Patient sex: F
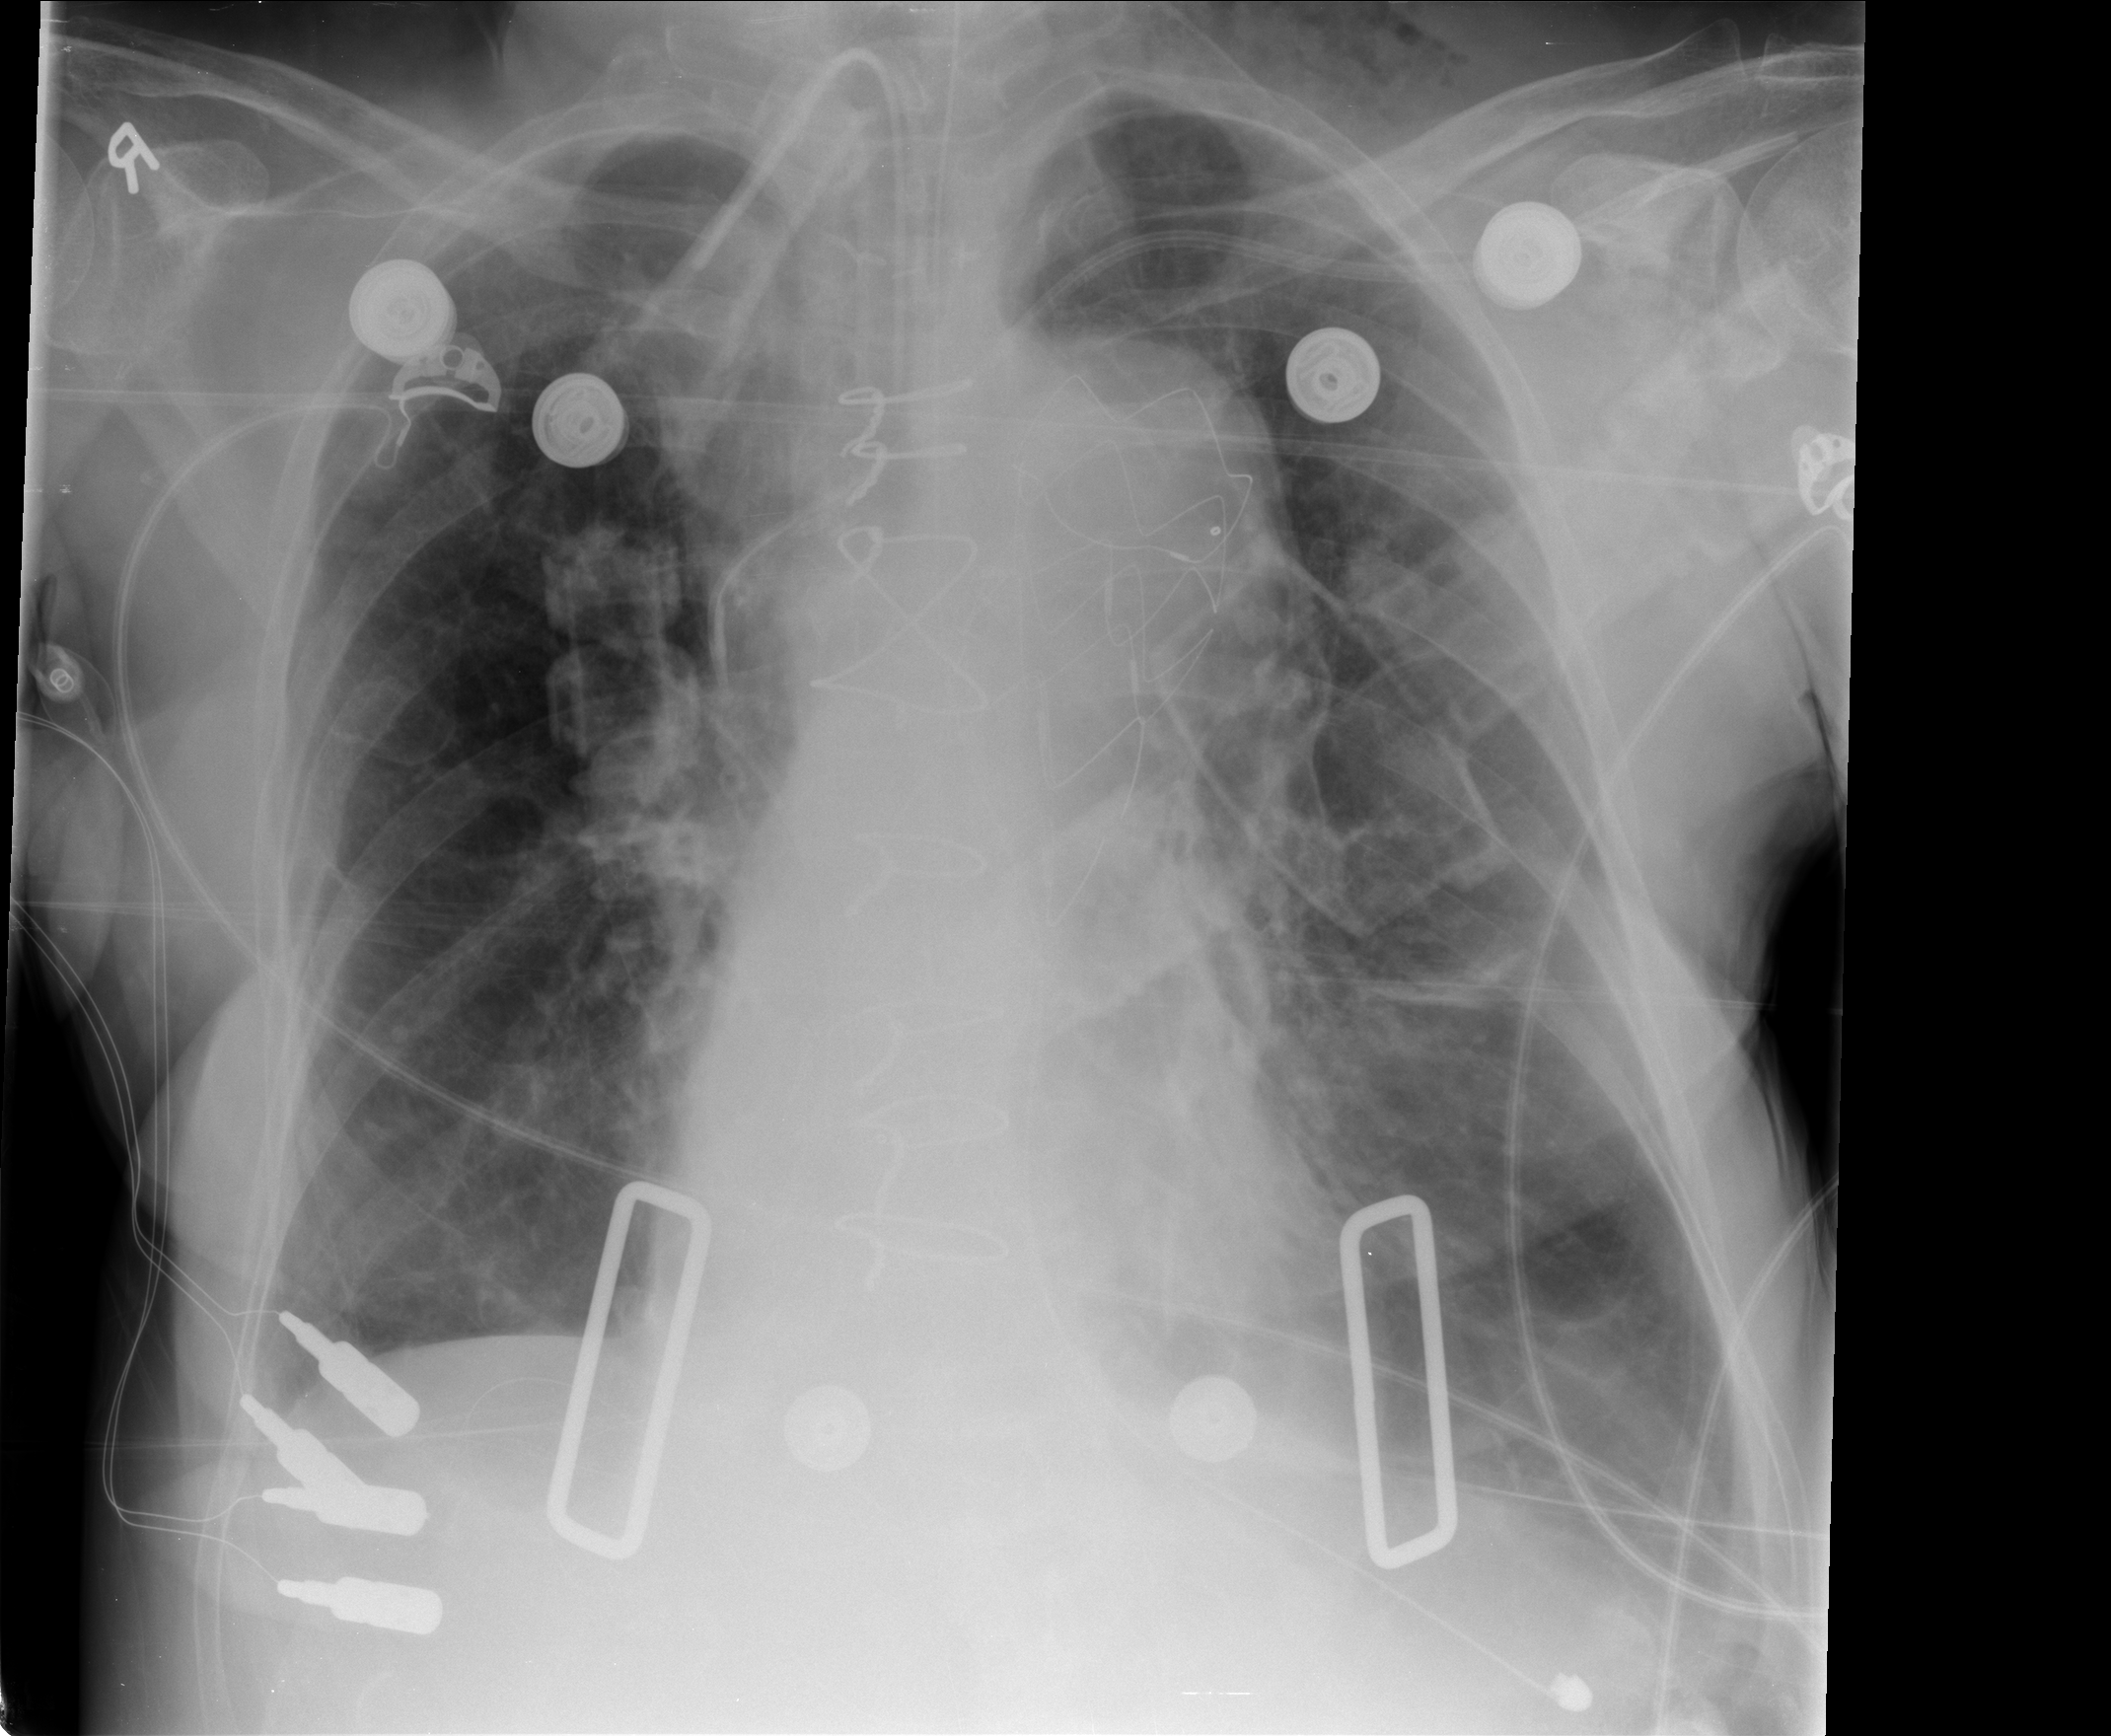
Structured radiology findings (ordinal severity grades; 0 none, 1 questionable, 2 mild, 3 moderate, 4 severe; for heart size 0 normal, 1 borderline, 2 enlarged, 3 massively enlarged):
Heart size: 1
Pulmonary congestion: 0
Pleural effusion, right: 0
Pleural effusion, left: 1
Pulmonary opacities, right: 0
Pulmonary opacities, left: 0
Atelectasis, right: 0
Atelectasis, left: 2